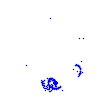
Particle: pion